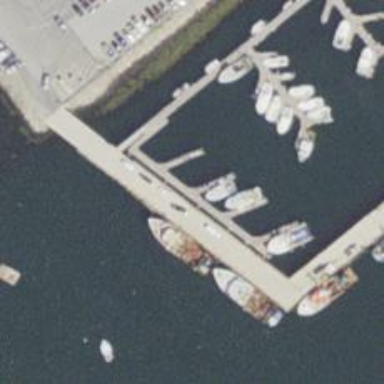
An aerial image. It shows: Man-made pier.